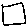
Label: square